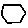
Label: hexagon